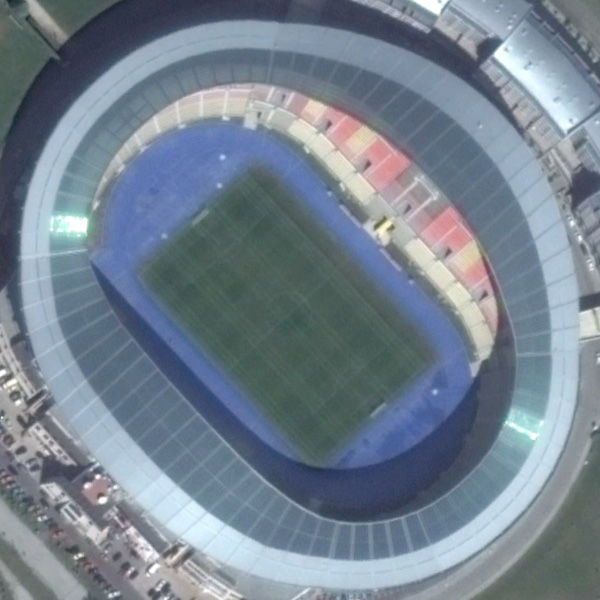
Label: Stadium